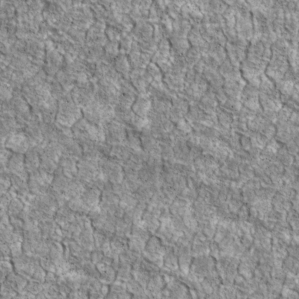
Label: non_frost